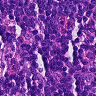
Metastatic tissue present: no